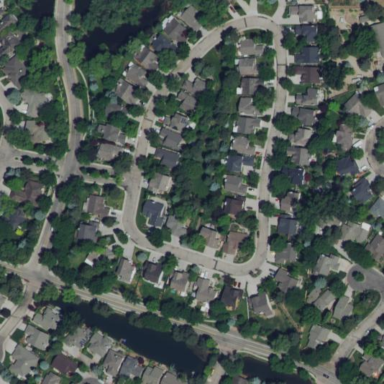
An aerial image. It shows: Sidewalk along the footway.